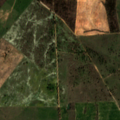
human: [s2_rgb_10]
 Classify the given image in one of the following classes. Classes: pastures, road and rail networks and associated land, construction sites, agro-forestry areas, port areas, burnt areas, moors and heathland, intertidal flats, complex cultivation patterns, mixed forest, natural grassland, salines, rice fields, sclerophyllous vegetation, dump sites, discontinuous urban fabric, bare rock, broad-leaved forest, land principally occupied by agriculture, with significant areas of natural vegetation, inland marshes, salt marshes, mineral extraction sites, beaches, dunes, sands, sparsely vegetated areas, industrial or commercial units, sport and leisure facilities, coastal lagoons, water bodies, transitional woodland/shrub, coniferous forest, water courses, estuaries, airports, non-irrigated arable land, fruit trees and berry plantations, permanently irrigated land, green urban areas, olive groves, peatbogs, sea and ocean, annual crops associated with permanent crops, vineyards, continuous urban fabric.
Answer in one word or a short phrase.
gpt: non-irrigated arable land, agro-forestry areas, transitional woodland/shrub